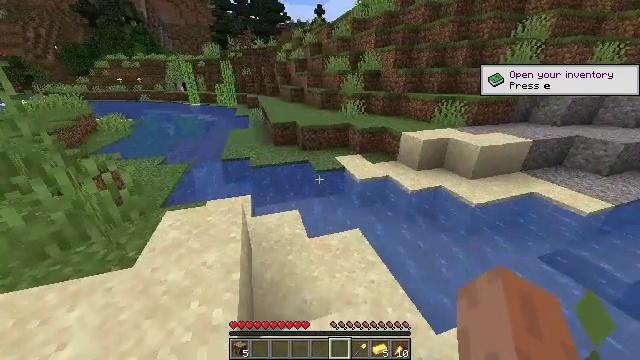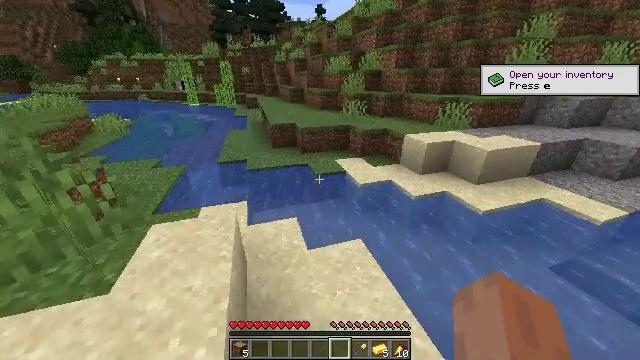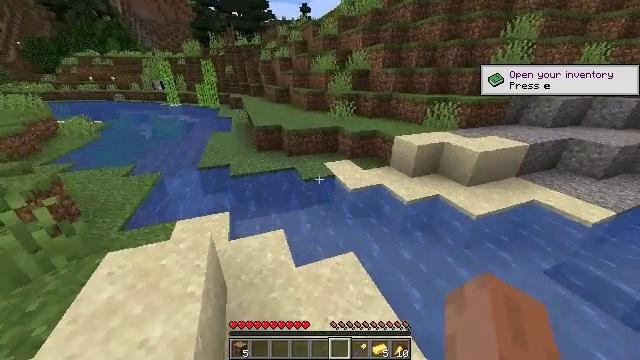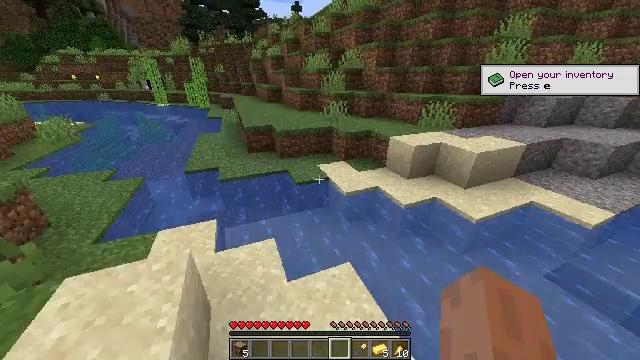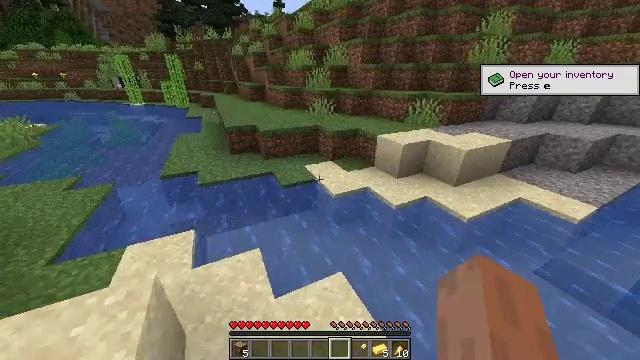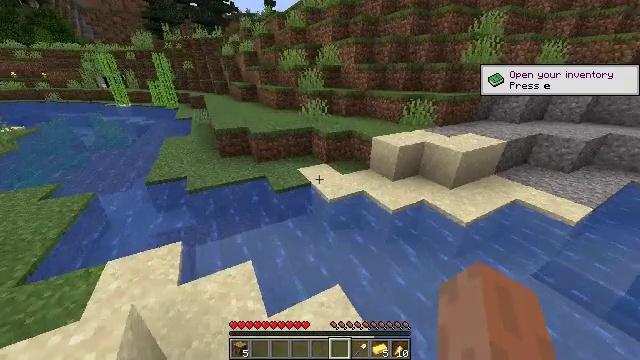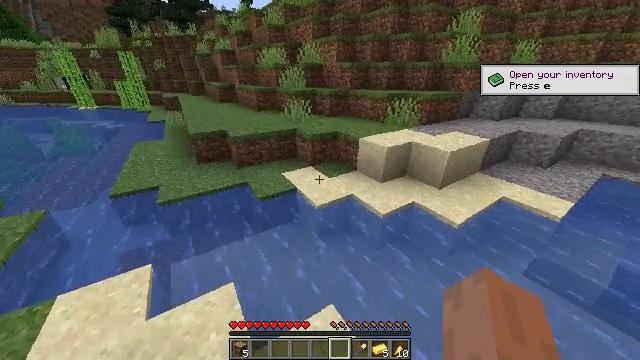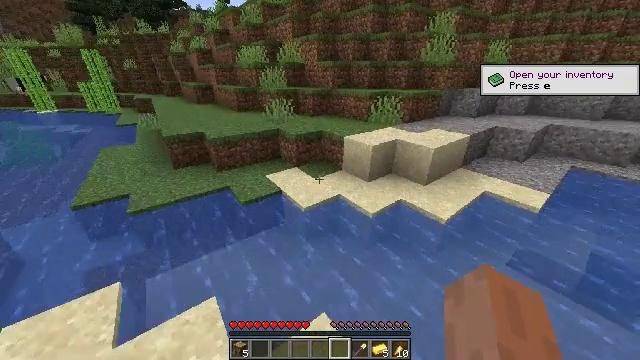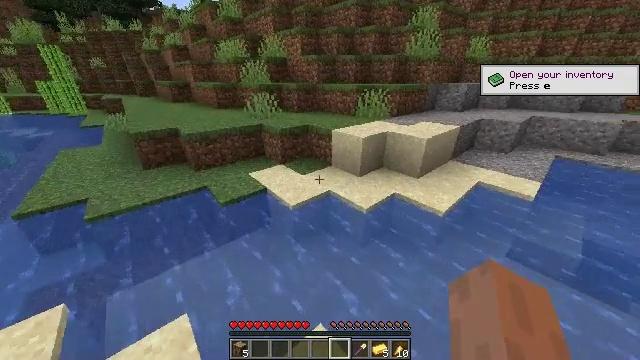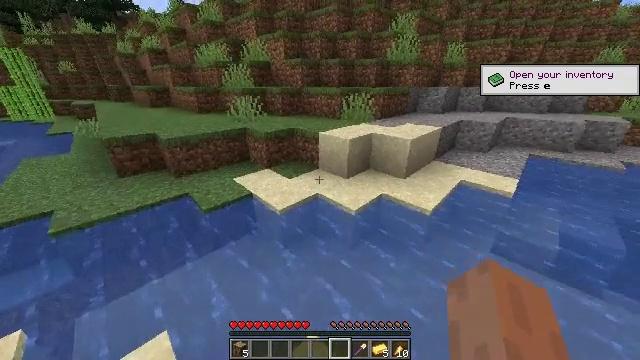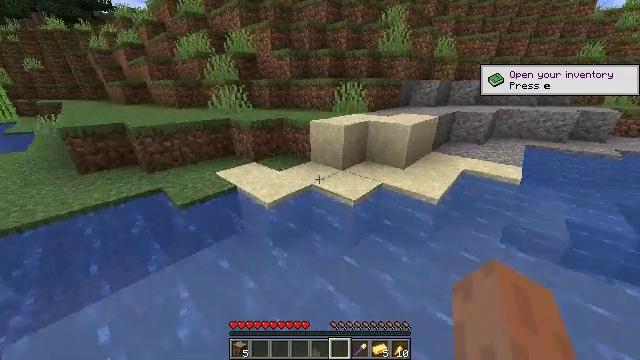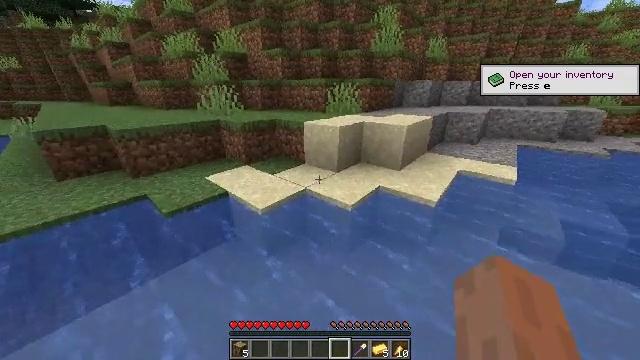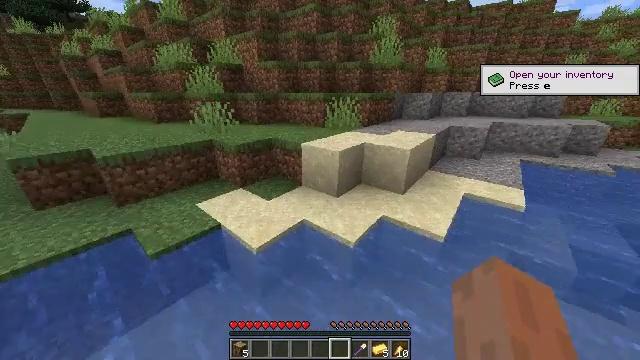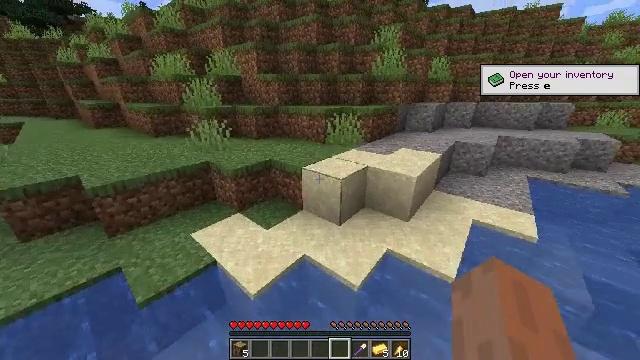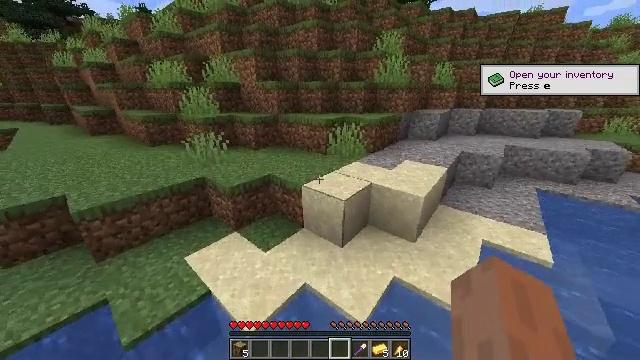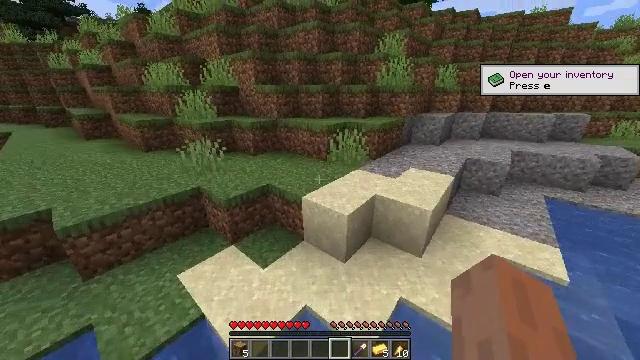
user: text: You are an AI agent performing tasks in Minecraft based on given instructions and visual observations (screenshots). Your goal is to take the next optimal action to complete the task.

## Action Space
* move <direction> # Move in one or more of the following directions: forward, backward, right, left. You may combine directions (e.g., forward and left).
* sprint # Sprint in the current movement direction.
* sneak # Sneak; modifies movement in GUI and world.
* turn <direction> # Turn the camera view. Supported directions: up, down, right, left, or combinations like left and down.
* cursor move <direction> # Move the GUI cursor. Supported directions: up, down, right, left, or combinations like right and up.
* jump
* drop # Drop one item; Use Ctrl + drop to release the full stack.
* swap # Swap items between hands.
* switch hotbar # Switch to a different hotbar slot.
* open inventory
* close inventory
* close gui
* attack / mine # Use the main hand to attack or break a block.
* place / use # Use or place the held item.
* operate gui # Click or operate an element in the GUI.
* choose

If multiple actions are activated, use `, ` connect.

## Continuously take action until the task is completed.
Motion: motion action
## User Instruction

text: Gather gravel by digging.
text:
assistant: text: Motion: move forward
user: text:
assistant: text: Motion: move forward, turn right
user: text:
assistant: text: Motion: move forward, turn right
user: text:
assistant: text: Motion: move forward, turn right
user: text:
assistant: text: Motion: move forward, turn right
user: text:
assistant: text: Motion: move forward, turn right
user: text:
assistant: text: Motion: move forward, turn right
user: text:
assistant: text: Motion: move forward, turn right
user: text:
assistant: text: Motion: move forward, turn right and up
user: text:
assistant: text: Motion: move forward, turn right and up
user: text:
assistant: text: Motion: move forward, turn right, jump
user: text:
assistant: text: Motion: move forward, jump
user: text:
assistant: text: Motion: move forward, jump
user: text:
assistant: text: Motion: move forward, jump
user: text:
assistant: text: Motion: move forward, jump
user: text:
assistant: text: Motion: move forward, jump
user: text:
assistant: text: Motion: move forward, jump
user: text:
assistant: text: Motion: move forward, turn left, jump
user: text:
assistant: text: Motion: move forward, turn left and down
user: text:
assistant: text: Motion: move forward, turn left
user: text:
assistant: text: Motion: move forward and move left, turn left
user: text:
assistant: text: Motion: move forward and move left, turn left, jump
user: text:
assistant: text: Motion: move forward and move left, jump
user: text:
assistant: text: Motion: move forward and move left, jump
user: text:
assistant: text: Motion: move forward and move left, turn right and up, jump
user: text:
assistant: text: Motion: move forward and move right, turn right and up, jump
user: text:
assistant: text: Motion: move forward and move right, turn right, jump
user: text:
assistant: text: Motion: move forward and move right, turn right and down, jump
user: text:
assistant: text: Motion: move forward and move right, turn right, jump
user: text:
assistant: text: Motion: move forward and move right, turn right